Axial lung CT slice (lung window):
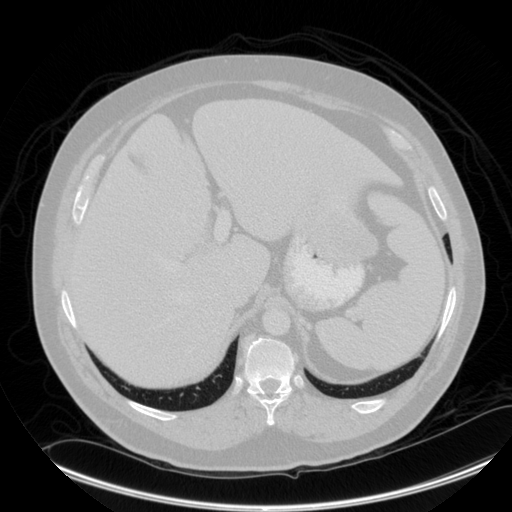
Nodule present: no